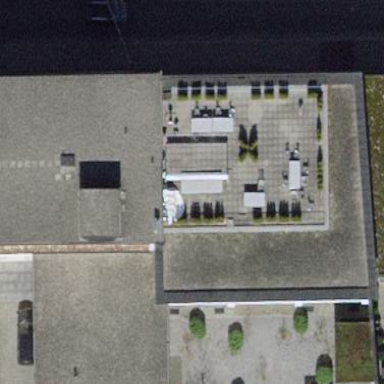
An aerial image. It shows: Flat-roofed building.